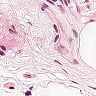
Metastatic tissue present: no